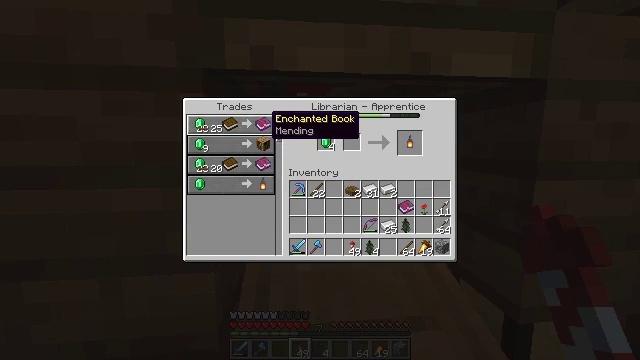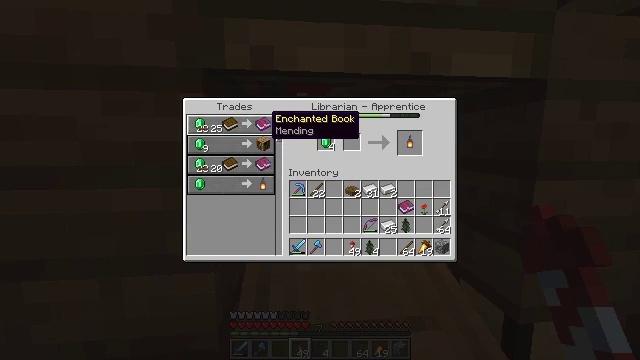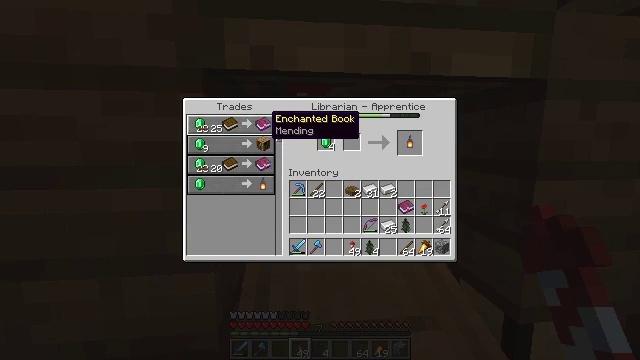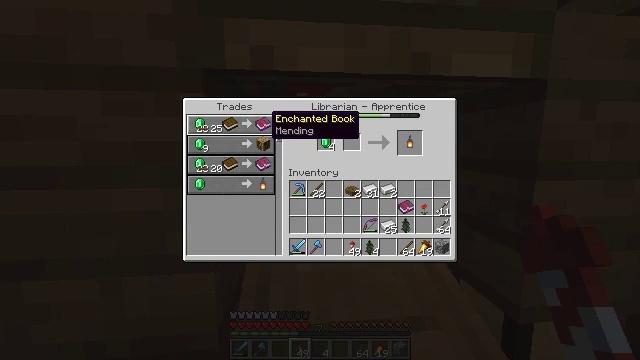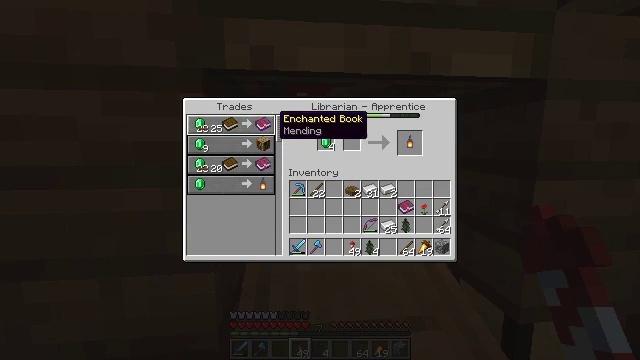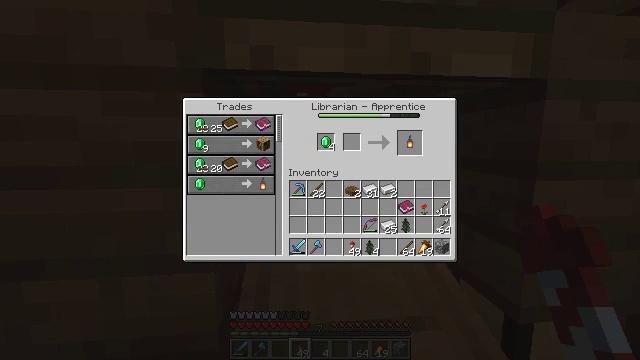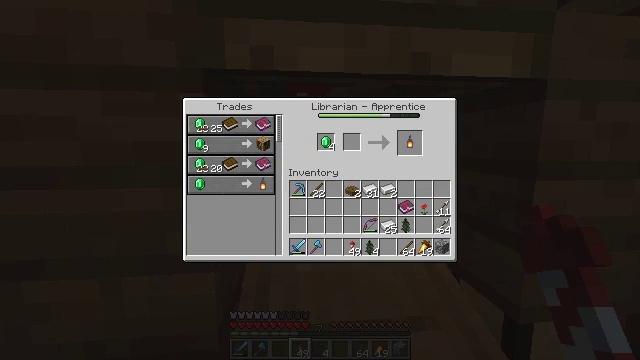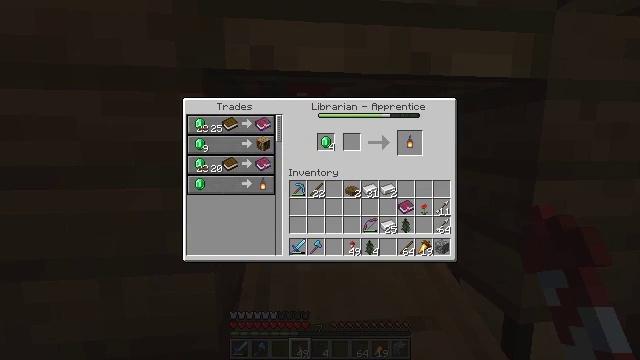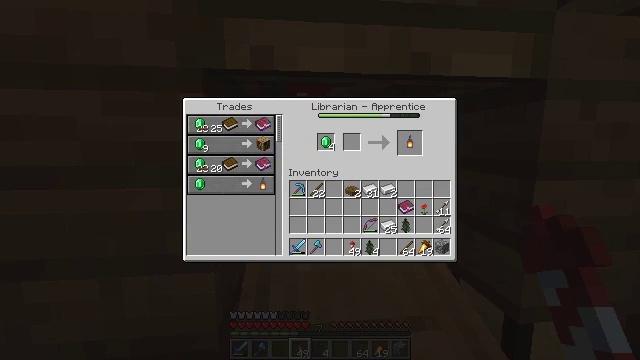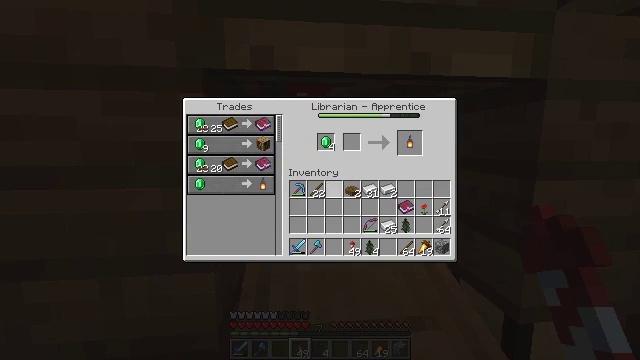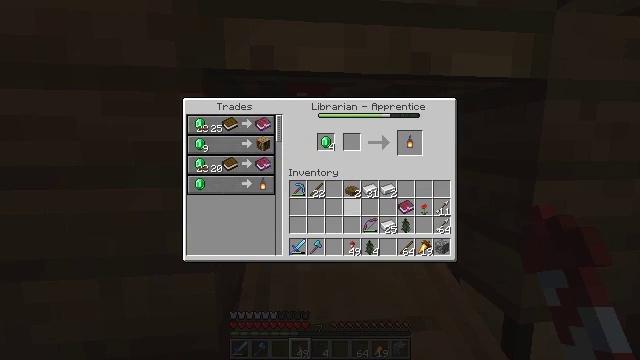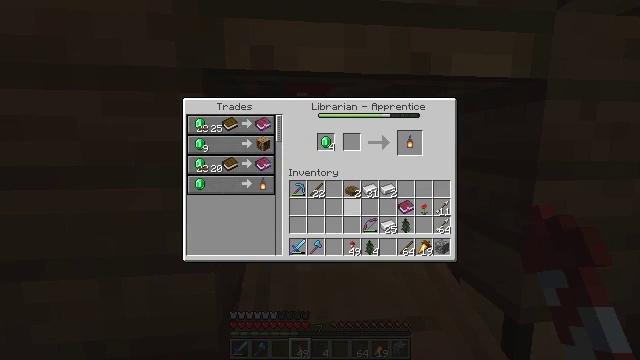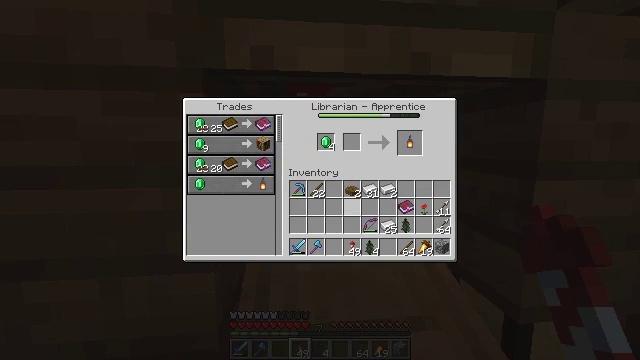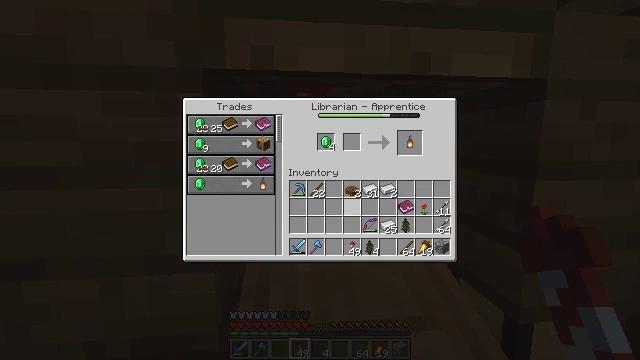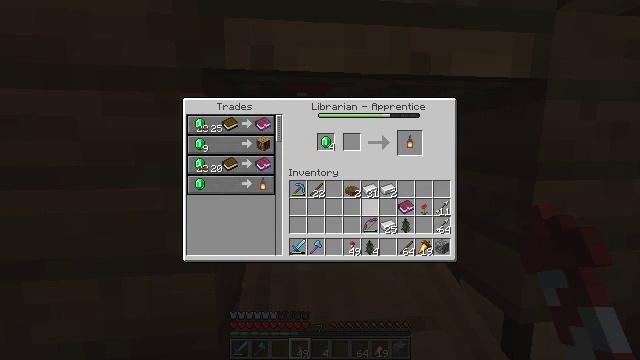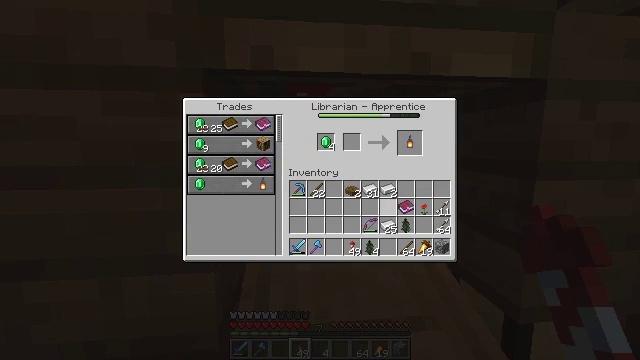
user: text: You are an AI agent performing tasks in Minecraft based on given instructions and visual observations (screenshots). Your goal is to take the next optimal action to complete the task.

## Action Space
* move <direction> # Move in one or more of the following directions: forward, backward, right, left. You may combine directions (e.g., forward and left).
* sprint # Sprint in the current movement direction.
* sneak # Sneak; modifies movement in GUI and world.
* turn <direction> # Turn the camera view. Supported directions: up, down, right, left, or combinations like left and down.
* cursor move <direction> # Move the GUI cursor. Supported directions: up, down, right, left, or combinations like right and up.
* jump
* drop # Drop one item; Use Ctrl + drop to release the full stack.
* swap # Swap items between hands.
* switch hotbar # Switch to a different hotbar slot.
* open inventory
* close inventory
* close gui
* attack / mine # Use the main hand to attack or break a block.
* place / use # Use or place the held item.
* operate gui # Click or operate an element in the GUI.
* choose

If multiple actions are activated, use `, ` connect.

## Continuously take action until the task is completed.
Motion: motion action
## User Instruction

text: Remove an enchanted book from the inventory.
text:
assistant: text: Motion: no_op
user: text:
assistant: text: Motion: no_op
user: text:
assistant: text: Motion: no_op
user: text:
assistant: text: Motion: cursor move right
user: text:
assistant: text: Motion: no_op
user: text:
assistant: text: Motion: no_op
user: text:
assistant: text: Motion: cursor move right and down
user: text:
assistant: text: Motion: cursor move right and down
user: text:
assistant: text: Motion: cursor move right and down
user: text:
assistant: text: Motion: cursor move right and down
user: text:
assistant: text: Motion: no_op
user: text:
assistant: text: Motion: no_op
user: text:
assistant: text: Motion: no_op
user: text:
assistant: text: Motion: cursor move right
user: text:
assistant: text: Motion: cursor move right
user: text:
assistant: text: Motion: no_op
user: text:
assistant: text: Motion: no_op
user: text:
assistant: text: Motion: no_op
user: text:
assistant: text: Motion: no_op
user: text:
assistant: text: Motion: no_op
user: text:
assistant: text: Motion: no_op
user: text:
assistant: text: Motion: cursor move left
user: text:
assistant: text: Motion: no_op
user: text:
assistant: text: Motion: cursor move up
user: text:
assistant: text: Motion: no_op
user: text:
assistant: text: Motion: no_op
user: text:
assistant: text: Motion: no_op
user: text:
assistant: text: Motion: cursor move right
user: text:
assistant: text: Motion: no_op
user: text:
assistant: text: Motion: no_op